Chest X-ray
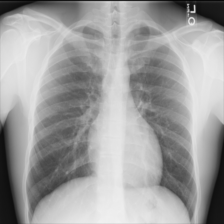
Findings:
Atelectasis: negative
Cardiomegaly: negative
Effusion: negative
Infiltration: negative
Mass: negative
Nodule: negative
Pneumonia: negative
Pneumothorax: negative
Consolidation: negative
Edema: negative
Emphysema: negative
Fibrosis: negative
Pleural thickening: negative
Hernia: negative